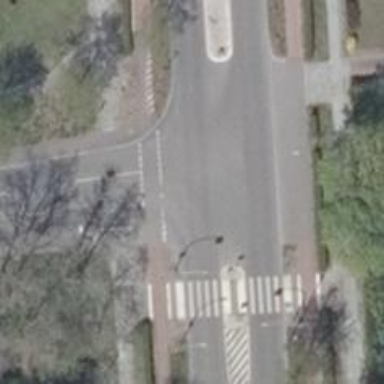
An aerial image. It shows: Unmarked road crossing.